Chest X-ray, PA view. Patient: 11 years old, sex F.
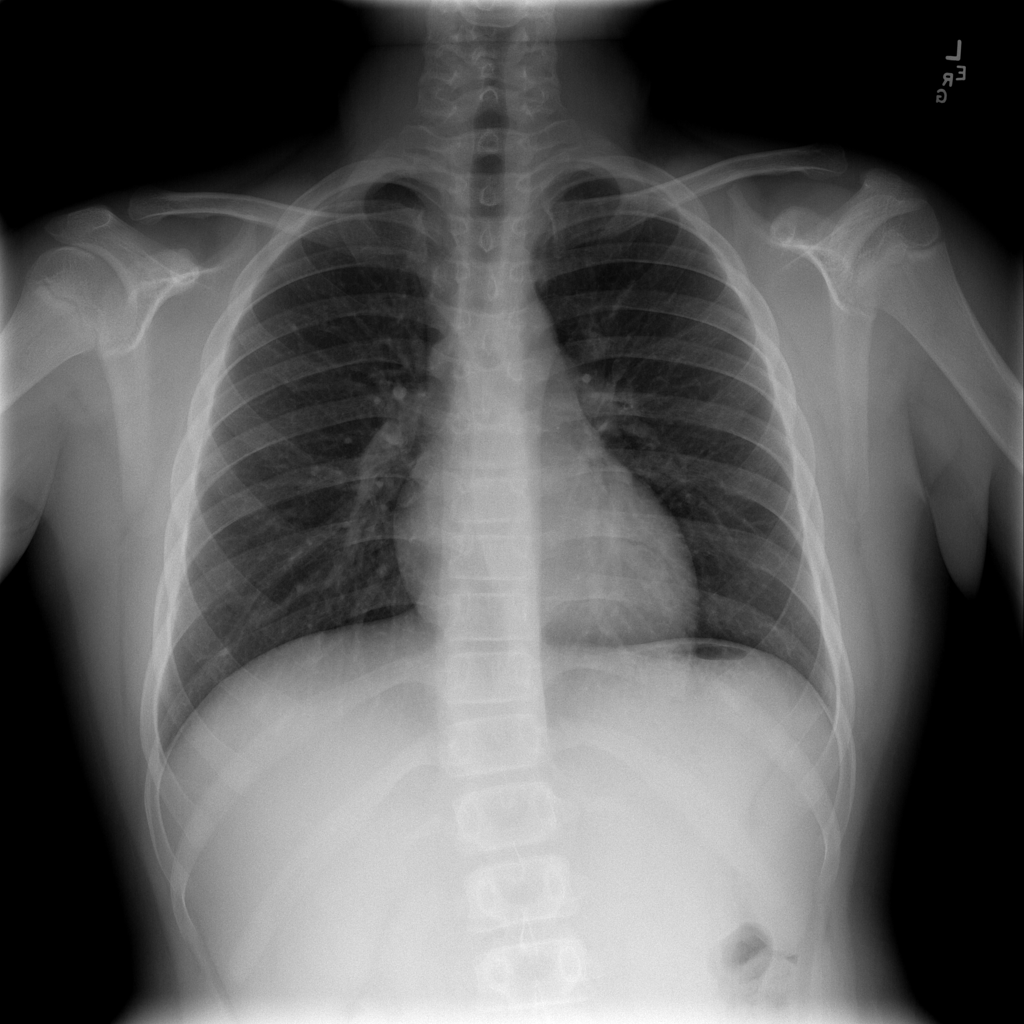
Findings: No Finding